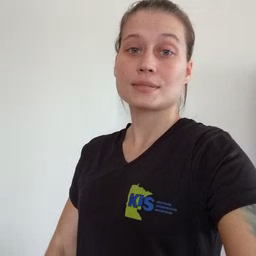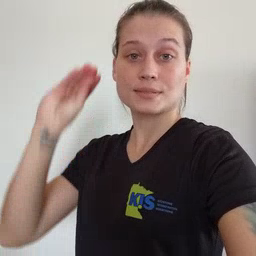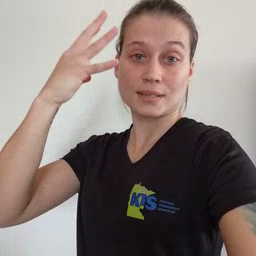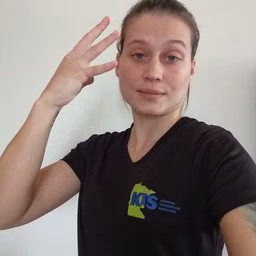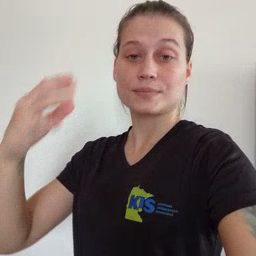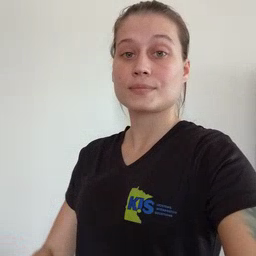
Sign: sun